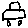
Label: car